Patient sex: M
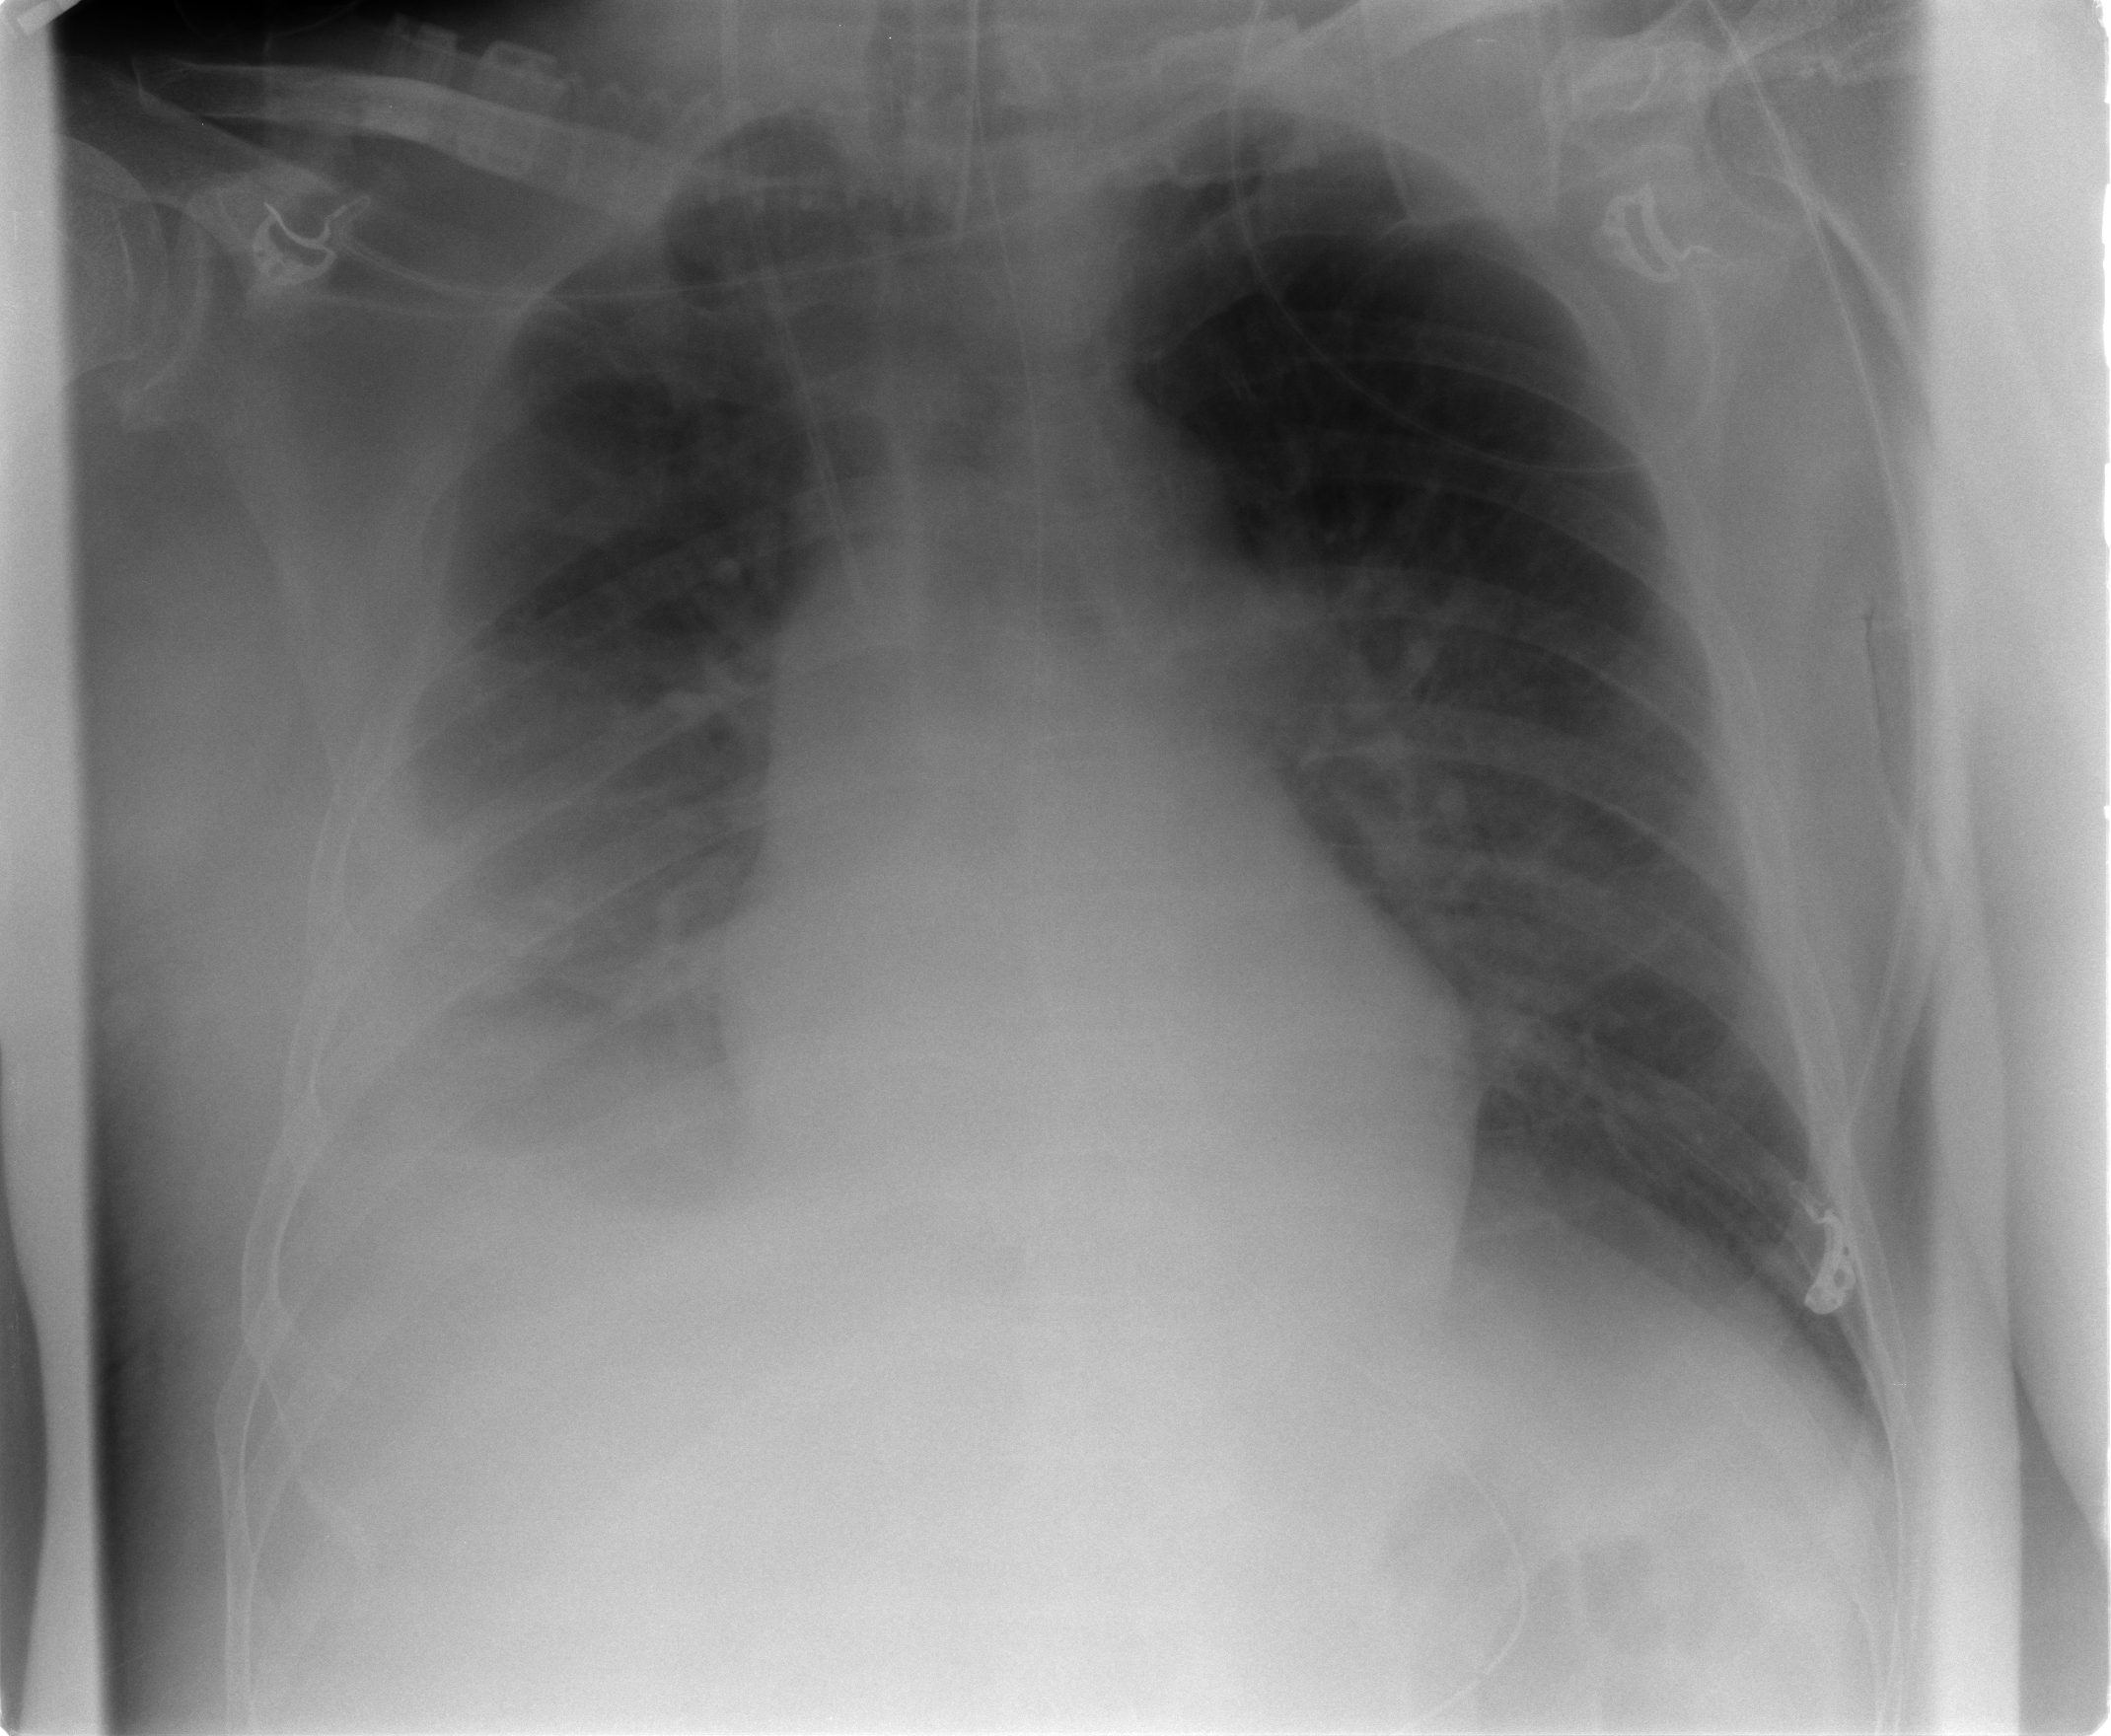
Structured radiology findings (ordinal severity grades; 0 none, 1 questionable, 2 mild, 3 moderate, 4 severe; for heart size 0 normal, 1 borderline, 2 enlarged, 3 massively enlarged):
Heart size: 0
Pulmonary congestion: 2
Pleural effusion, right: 3
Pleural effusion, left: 2
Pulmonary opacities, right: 1
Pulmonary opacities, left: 1
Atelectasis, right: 3
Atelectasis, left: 2